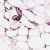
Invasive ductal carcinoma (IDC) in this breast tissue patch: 0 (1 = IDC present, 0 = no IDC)